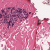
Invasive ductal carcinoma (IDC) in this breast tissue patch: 0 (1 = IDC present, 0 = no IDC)